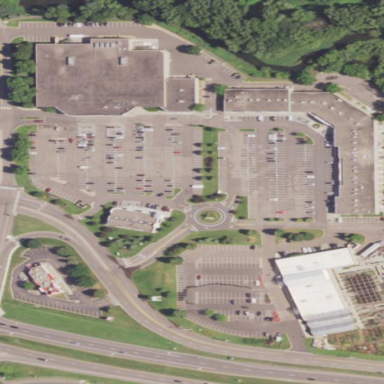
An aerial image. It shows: Retail area.